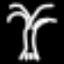
Label: palm tree